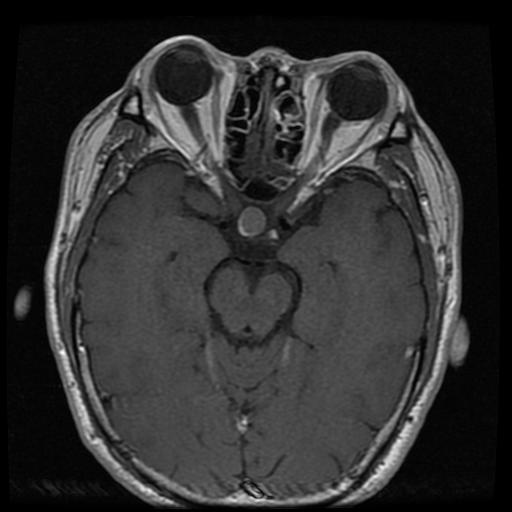
Label: pituitary